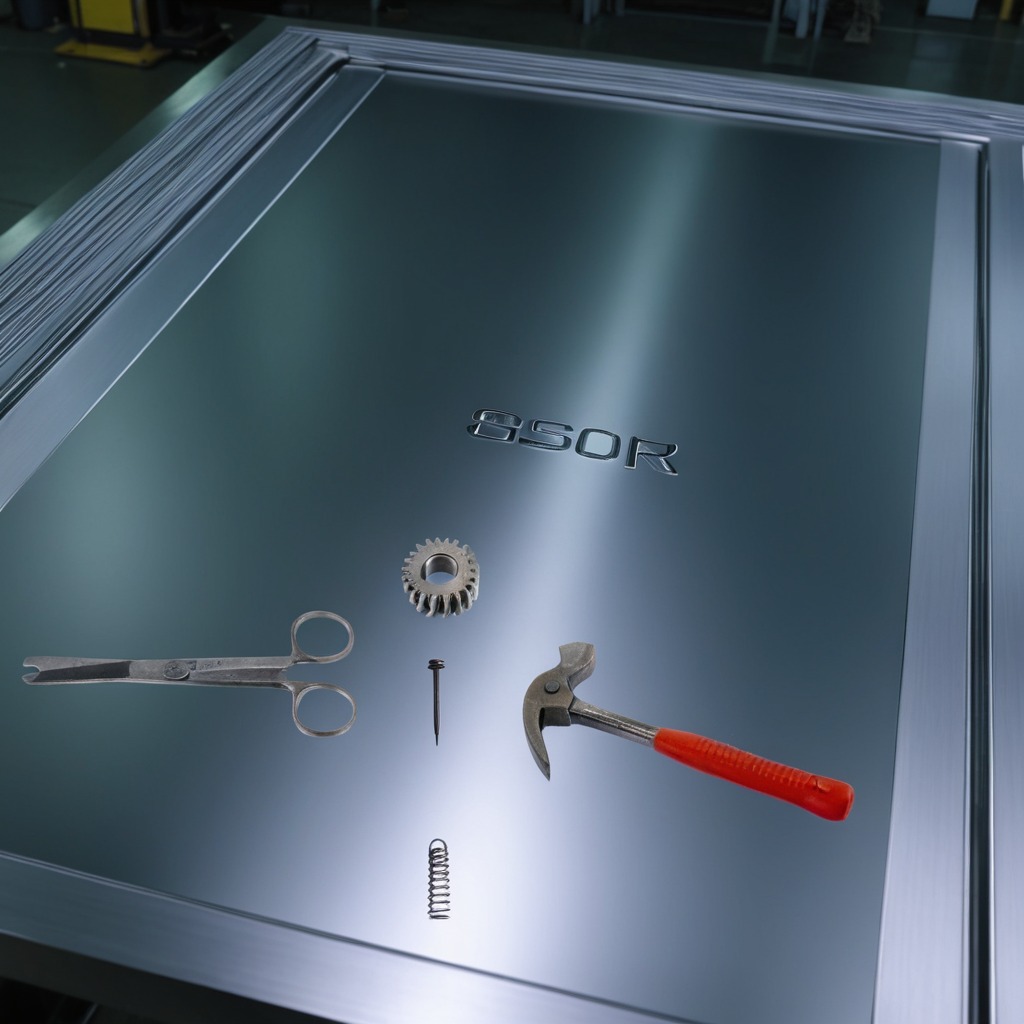
A steel gear with teeth, a hammer, an iron nail, a coiled metal spring, and a pair of scissors are lying on the metal table in a machine shop under fluorescent lights.